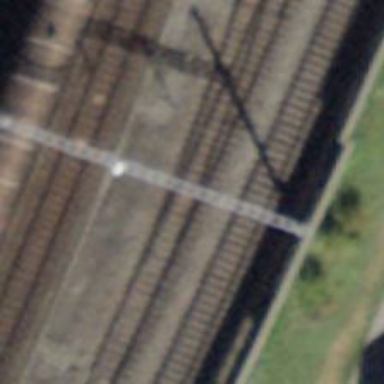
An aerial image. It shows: Railway switch.